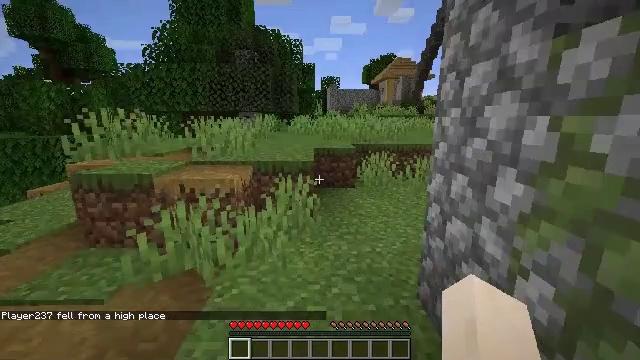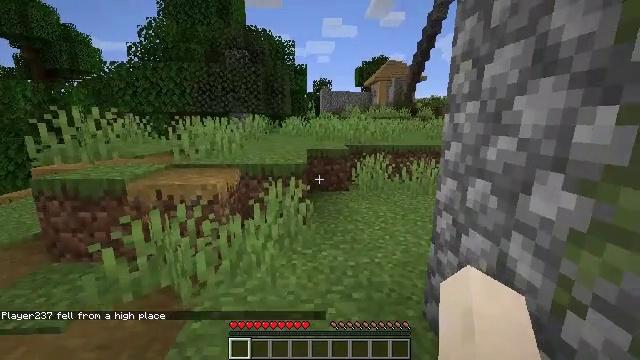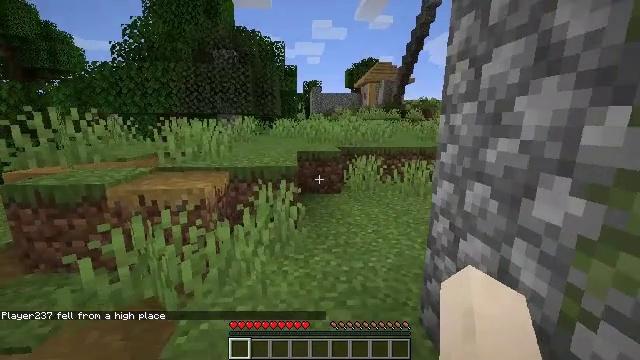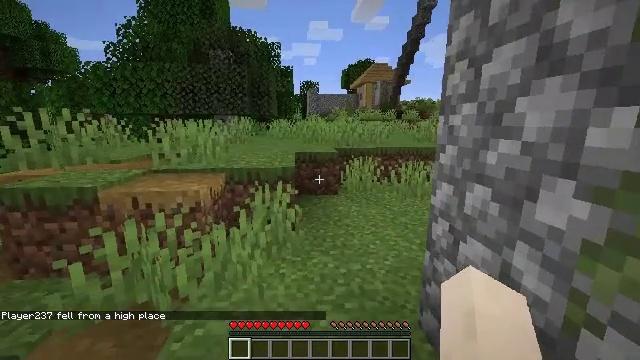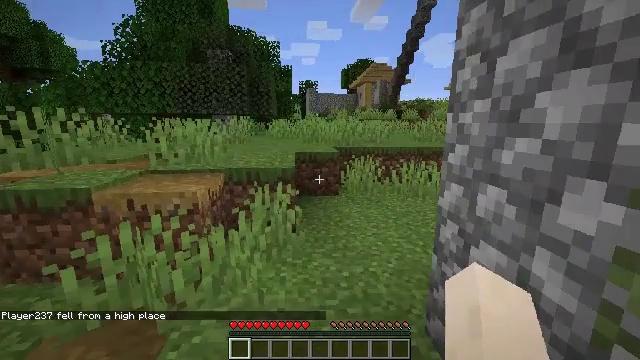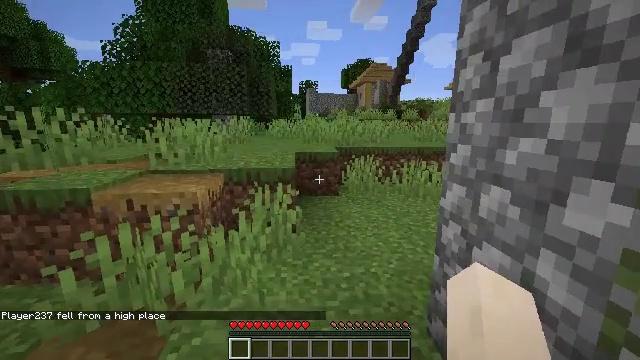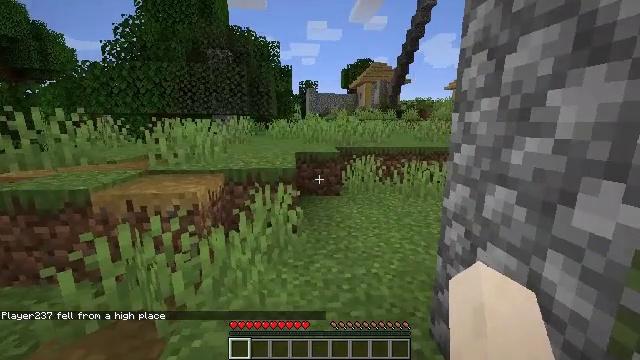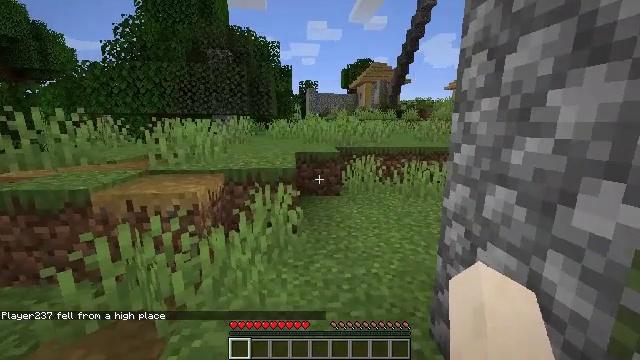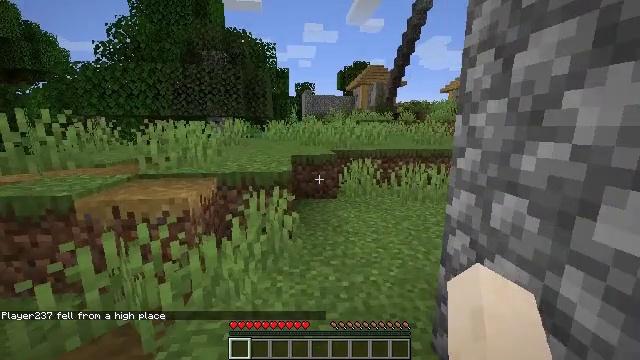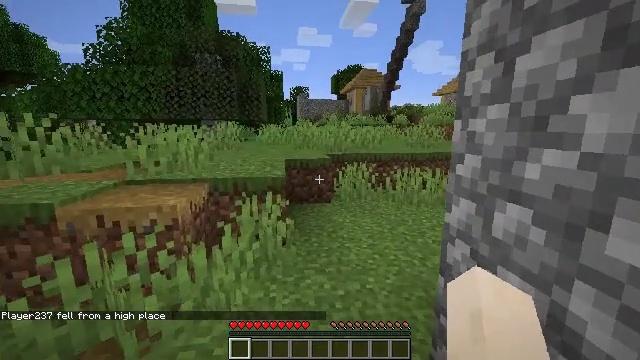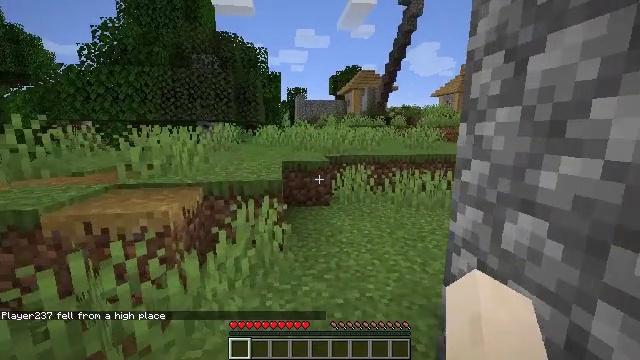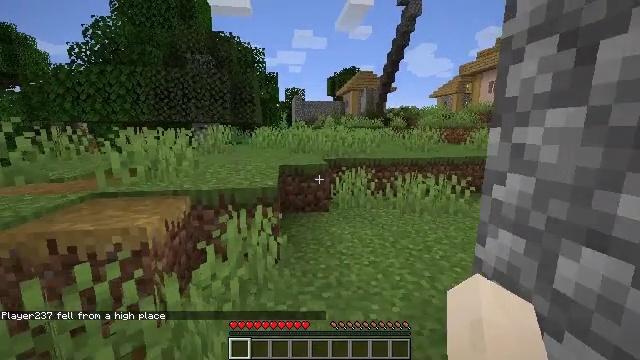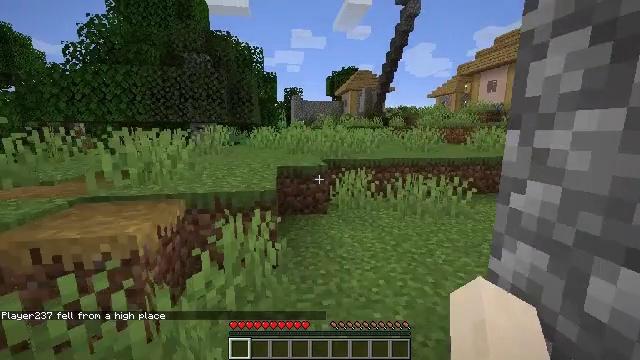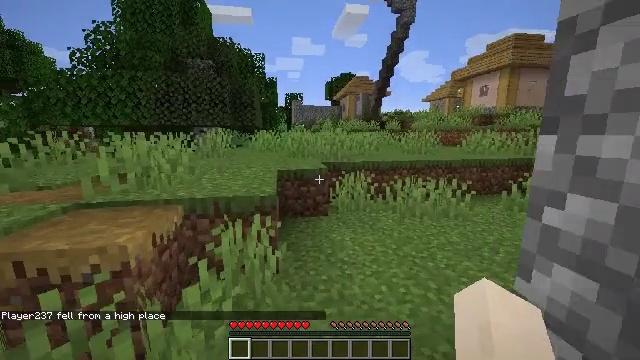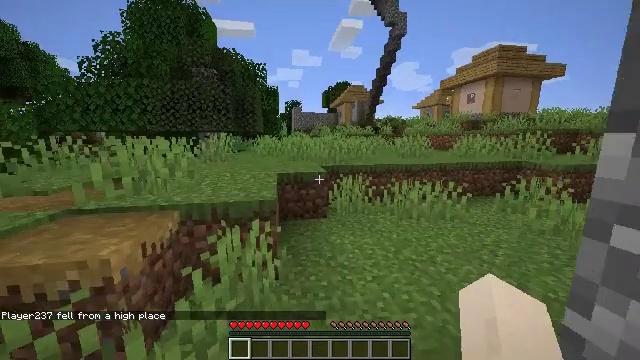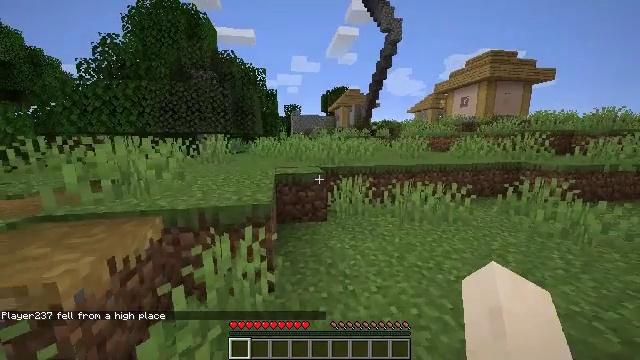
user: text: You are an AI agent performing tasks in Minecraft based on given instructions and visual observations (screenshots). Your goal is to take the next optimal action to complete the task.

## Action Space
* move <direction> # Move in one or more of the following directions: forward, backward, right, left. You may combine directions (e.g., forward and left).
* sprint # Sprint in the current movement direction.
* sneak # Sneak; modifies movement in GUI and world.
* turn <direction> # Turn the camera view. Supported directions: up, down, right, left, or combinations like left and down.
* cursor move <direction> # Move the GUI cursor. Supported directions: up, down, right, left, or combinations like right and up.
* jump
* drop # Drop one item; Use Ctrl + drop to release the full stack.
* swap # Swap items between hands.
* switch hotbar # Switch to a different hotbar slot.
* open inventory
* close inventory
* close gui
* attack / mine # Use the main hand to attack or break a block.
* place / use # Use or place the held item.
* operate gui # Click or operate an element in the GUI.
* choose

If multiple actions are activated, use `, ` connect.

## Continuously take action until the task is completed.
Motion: motion action
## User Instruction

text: Left click on the bell to mine it.
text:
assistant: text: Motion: move forward, turn right
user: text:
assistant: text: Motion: turn right
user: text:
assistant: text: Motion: no_op
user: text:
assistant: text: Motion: no_op
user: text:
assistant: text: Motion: no_op
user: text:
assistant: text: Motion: no_op
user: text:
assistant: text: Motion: no_op
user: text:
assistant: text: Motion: move forward
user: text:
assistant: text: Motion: move forward, turn right
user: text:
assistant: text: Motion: move forward
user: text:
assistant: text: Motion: no_op
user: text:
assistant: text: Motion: move forward
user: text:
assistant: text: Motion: move forward
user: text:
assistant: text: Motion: move forward
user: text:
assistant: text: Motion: move forward
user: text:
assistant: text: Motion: move forward
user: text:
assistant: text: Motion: move forward
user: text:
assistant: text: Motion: move forward
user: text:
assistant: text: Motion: move forward
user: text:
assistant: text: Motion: move forward
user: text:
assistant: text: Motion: move forward
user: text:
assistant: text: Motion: move forward
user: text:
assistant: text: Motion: move forward
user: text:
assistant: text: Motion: move forward, turn left
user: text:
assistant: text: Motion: move forward, turn left, jump
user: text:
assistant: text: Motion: move forward, turn left, jump
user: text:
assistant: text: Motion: move forward, jump
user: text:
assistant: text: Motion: move forward, jump
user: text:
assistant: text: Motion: move forward, jump
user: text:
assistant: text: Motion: move forward, jump